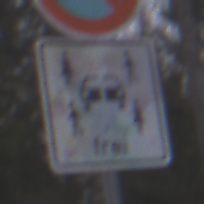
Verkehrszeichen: CarsharingfahrzeugeFrei
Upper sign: EingeschraenktesHalteverbot
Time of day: Midday
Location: Outdoor (Nature)
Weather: Overcast
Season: Autumn
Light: Natural